Question: I implemented a 'support v7 SearchView' inside the 'ActionBar' of a 'ListFragment'. When that ListFragment is part of a 'master-detail' screen on our Nexus 7, expanding it after replacing the detail fragment causes most of the action bar to disappear (I wanted to clarify here because I can successfully expand it when the screen is first loaded and before I select a new detail item in the master-detail list). This disappearance does happen when the ListFragment is by itself in portrait. This problem has manifested itself on our 'Nexus 7' running '4.3'. To add to this strangeness, clicking another item in the master list causes yet more of the action bar to disappear.
The SearchView is inflated / configured from the master ListFragment. The Share icon is inflated / configured from the detail Fragment.
: If I don't do anything to the SearchView programatically in onCreateOptionsMenu then it works fine. Of course, it has no functionality then.
: My guess is that maybe something weird is happening when I change out detail fragments in master-detail and the SearchView is expanded. Perhaps some weird interaction with the different detail fragments' onCreateOptionsMenu invalidating while the SearchView is open.
: I have also tried a custom collapsible action view rather than the SearchView and the issue is present. This means it has to do with the expanding / collapsing I think.

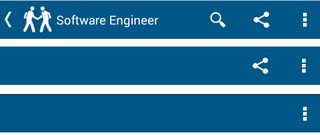
Answer: This problem sounds like its against caused by the same indirect problem as this SO post.
<URL>